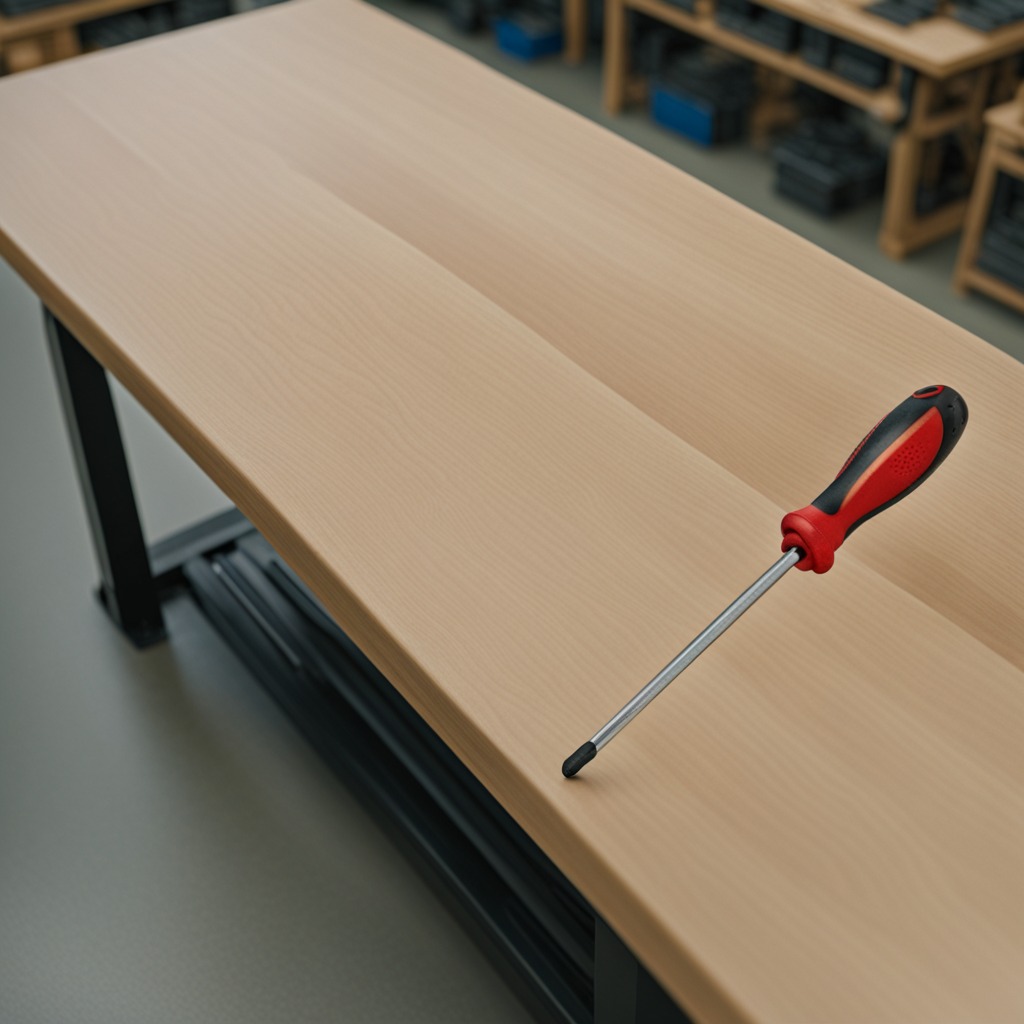
A screwdriver is lying on the workbench inside a coastal fishing gear workshop.